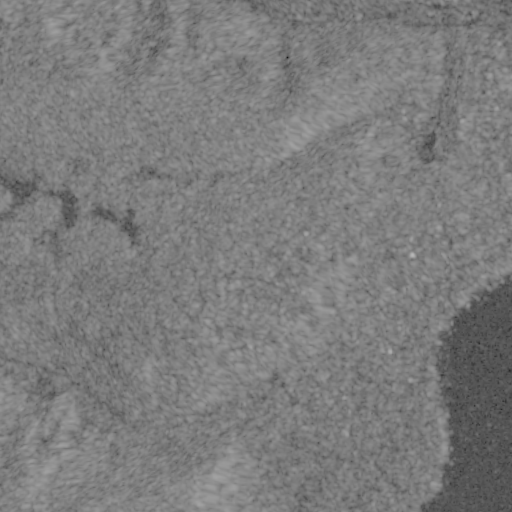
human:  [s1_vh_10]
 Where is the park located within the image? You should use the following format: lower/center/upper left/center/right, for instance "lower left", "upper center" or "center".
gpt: The park is located in the right of the image.
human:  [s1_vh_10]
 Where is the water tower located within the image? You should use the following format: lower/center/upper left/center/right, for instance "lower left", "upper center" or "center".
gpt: The water tower is located in the center right of the image.
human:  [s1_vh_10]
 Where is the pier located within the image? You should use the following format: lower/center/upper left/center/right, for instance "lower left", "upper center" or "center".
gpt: The pier is located in the lower right of the image.
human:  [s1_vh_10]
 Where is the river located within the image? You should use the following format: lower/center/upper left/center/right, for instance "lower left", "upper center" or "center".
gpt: The river is located in the upper of the image.
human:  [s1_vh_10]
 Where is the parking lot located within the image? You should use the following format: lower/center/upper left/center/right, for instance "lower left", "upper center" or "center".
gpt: There is no parking lot in the image.

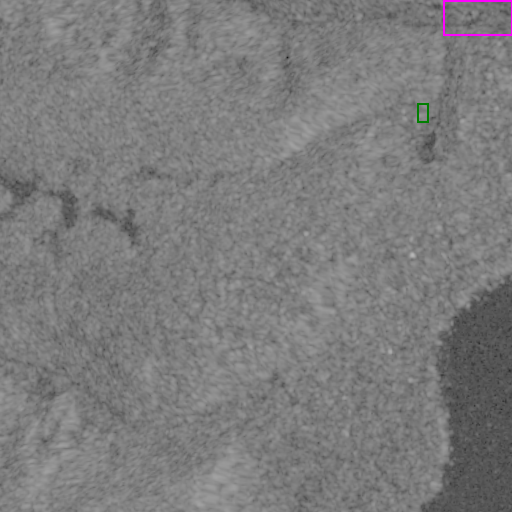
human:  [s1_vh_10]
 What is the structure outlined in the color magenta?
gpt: The structure outlined in magenta is a park.
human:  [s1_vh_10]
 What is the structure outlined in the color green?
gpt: The structure outlined in green is a building.
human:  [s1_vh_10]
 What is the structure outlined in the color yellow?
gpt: There is no yellow outline.